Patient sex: M
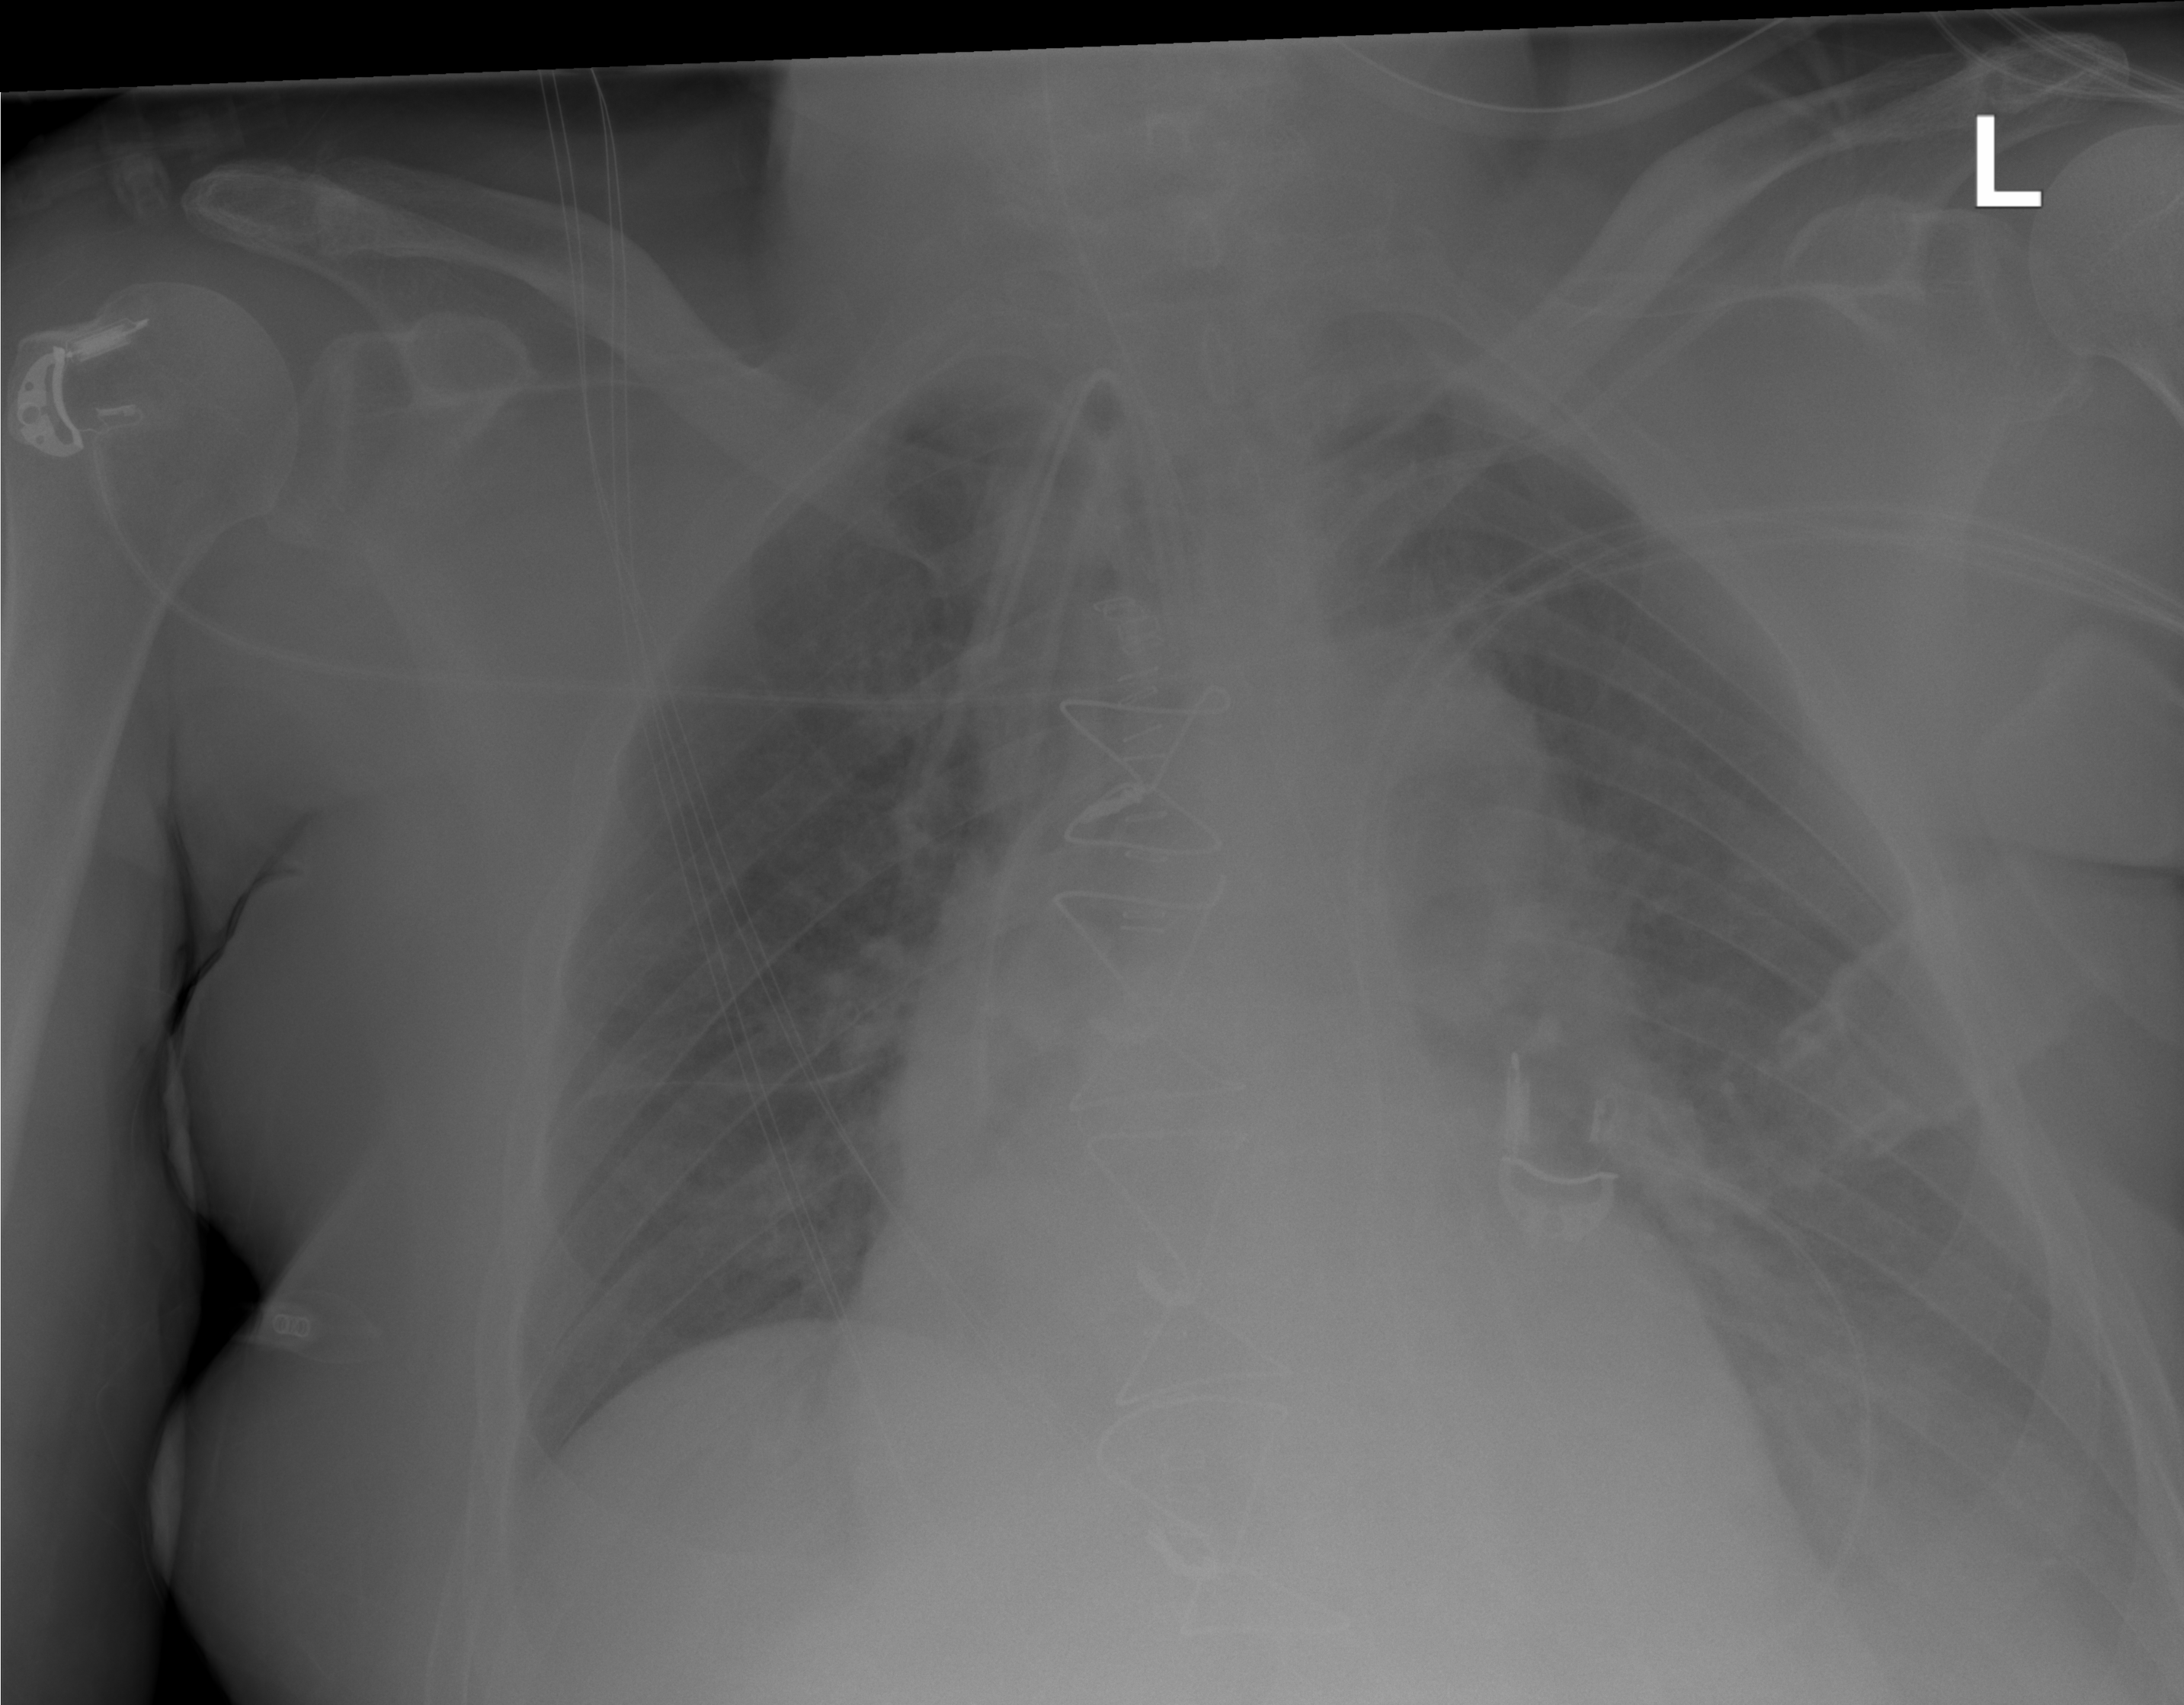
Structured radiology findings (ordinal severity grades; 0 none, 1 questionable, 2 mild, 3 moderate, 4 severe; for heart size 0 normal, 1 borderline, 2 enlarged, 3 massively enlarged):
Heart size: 2
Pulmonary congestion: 0
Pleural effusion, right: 0
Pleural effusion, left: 2
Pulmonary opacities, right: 0
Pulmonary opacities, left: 0
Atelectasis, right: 0
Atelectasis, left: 0